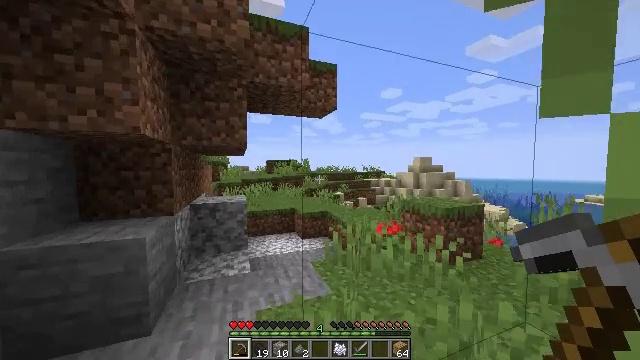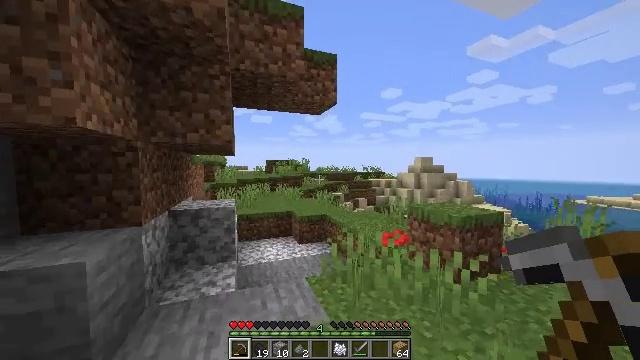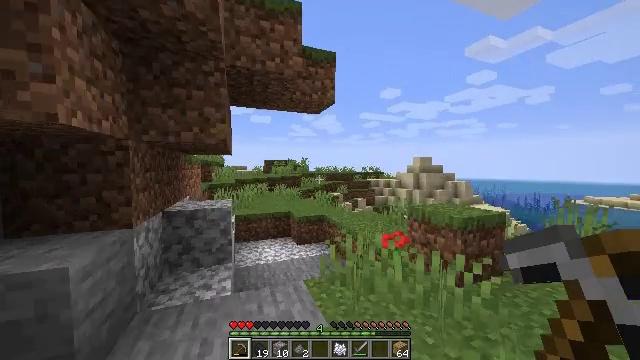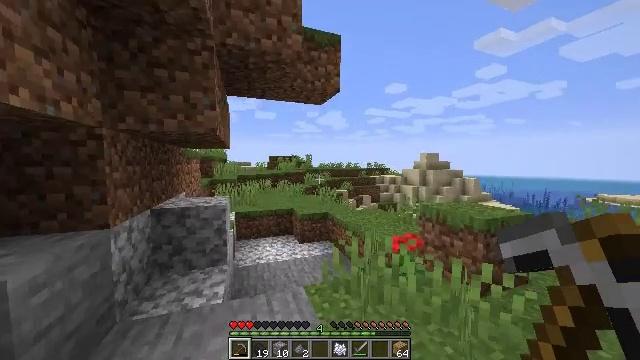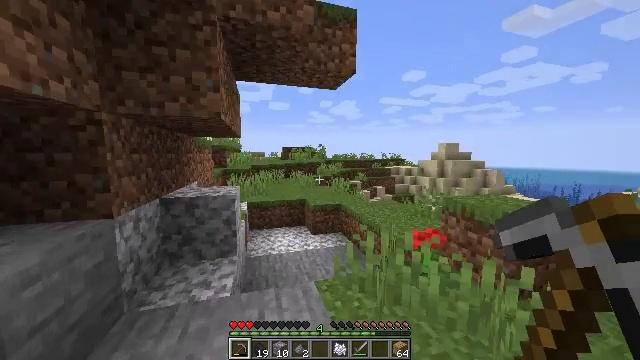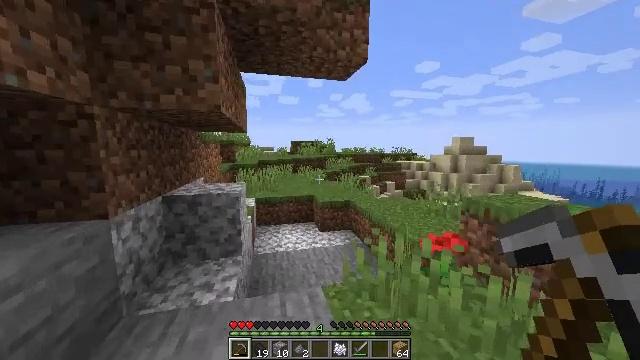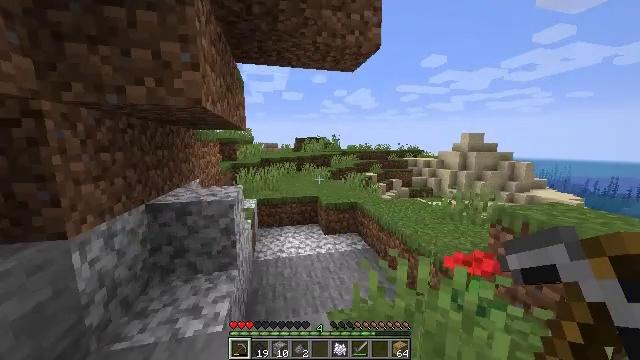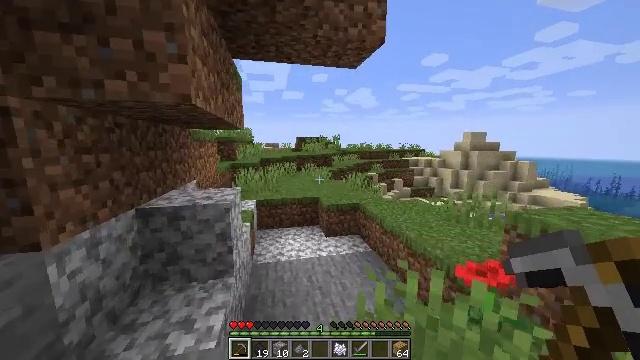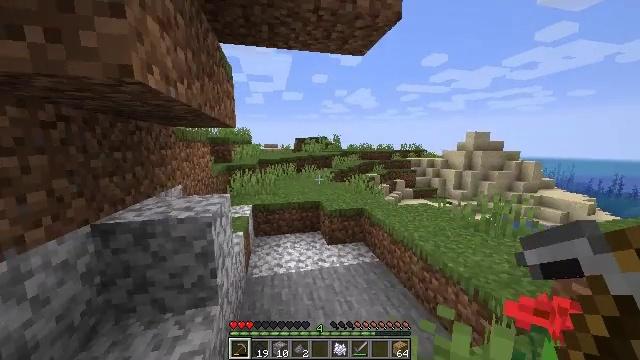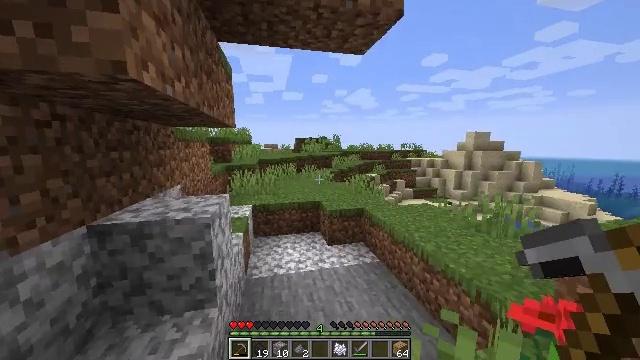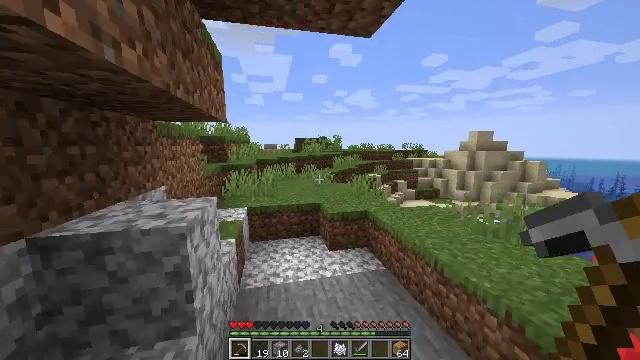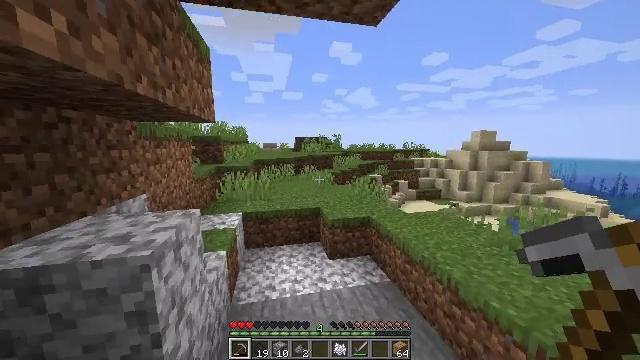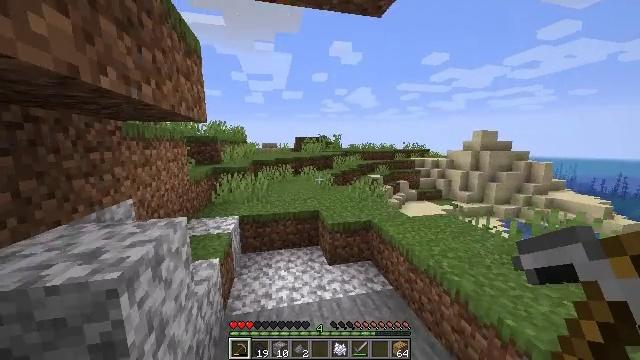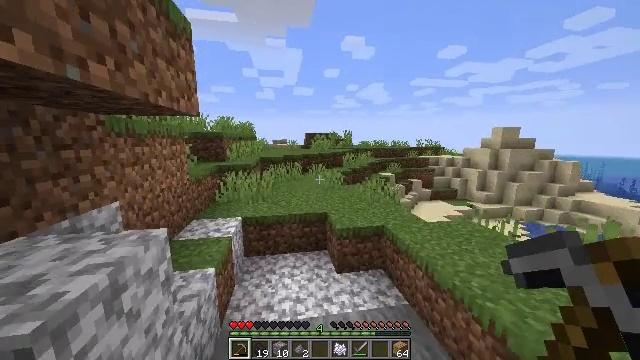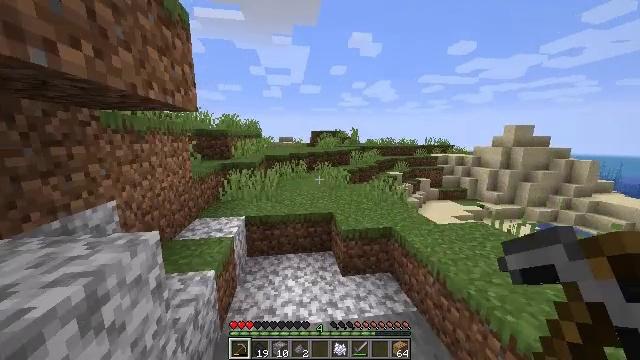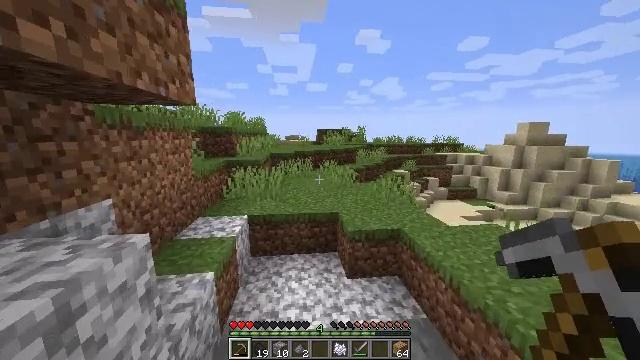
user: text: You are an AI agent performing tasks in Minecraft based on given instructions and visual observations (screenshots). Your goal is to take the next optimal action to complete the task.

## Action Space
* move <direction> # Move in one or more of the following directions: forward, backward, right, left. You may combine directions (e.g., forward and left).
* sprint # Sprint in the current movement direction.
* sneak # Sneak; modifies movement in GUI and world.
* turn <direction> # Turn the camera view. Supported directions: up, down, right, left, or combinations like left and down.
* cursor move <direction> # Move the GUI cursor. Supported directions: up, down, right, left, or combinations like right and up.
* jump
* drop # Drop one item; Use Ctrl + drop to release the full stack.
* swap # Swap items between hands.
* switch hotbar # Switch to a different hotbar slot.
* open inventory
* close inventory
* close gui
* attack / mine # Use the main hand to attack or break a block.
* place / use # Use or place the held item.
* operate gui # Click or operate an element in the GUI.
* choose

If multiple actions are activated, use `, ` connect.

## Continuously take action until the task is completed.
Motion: motion action
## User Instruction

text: Craft a cooked cod in the furnace.
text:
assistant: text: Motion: move forward, sprint
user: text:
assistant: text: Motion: move forward, sprint
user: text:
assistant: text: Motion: move forward, sprint, turn left and down
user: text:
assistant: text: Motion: move forward, sprint, turn left and down
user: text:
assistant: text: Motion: move forward, sprint, turn left and down
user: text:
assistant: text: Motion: move forward, sprint, turn left
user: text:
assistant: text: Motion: move forward, sprint
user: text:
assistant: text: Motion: move forward, sprint
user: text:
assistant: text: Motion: move forward, sprint
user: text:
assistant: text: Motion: move forward, sprint
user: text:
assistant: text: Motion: move forward, sprint
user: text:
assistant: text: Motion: move forward, sprint
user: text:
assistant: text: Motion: move forward, sprint, turn left
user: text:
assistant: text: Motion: move forward, sprint, turn left
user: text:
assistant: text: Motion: move forward, sprint, turn left
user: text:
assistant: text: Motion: move forward, sprint, turn left
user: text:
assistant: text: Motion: move forward, sprint
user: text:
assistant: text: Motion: move forward, sprint, turn left
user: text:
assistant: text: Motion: move forward, sprint, turn left
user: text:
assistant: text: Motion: move forward, sprint
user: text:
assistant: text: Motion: move forward, sprint, turn left
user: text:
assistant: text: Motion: move forward, sprint, turn left and up
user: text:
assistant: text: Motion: move forward, sprint, turn left and up
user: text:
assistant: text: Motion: move forward, sprint, turn left and up
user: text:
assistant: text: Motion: move forward, sprint, turn left, jump
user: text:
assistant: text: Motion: move forward, sprint, jump
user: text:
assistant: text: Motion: move forward, sprint, turn right, jump
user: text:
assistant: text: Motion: move forward, sprint, jump
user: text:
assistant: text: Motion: move forward, sprint, jump
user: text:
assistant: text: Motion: move forward, sprint, jump